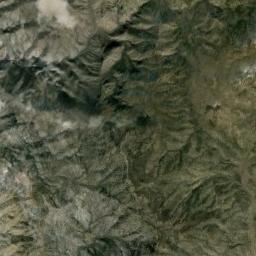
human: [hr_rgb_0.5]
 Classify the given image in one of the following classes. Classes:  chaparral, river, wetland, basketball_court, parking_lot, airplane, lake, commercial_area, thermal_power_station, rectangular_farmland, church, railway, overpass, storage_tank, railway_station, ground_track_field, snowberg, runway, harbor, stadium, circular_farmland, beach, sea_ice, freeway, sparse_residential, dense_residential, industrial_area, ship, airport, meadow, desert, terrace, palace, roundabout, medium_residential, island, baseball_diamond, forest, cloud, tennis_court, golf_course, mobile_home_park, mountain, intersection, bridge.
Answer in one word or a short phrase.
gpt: mountain